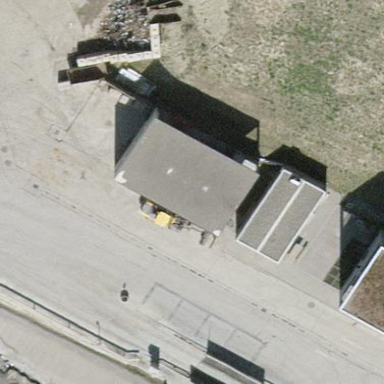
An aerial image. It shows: Industrial building with flat grey roof.